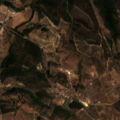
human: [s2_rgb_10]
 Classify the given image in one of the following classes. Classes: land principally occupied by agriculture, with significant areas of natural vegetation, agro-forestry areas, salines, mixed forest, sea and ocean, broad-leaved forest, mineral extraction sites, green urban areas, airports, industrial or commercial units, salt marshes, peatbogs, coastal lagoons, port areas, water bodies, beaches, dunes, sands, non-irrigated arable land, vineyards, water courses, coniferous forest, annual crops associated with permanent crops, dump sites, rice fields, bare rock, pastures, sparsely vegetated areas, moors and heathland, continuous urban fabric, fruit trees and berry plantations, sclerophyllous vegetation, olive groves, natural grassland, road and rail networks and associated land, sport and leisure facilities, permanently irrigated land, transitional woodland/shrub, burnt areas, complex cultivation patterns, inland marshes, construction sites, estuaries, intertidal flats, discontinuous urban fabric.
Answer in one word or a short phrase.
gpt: pastures, complex cultivation patterns, land principally occupied by agriculture, with significant areas of natural vegetation, broad-leaved forest, mixed forest